Interaction volume radius: 10 \u00c5
Interaction volume height: 15 \u00c5
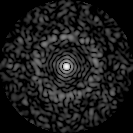
Disorder parameter: 0.8307